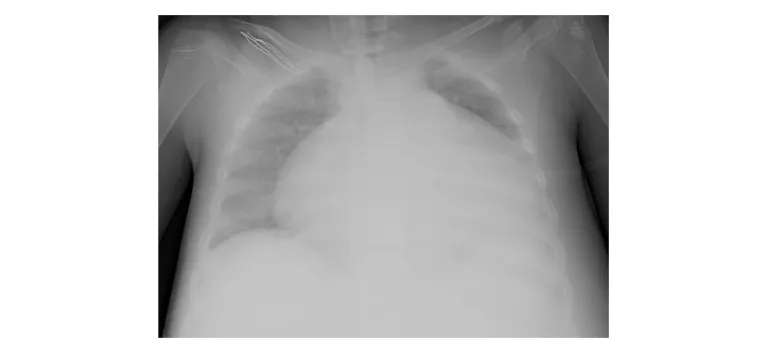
Chest X-Ray of the patient.
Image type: radiology (x_ray)